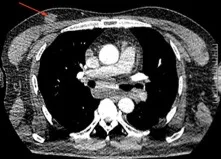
The CT and MRI imaging examination of the patient. (C) The enlarged lymph nodes in the mediastinum.
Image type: radiology (ct)